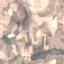
Land use / land cover: PermanentCrop